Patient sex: F
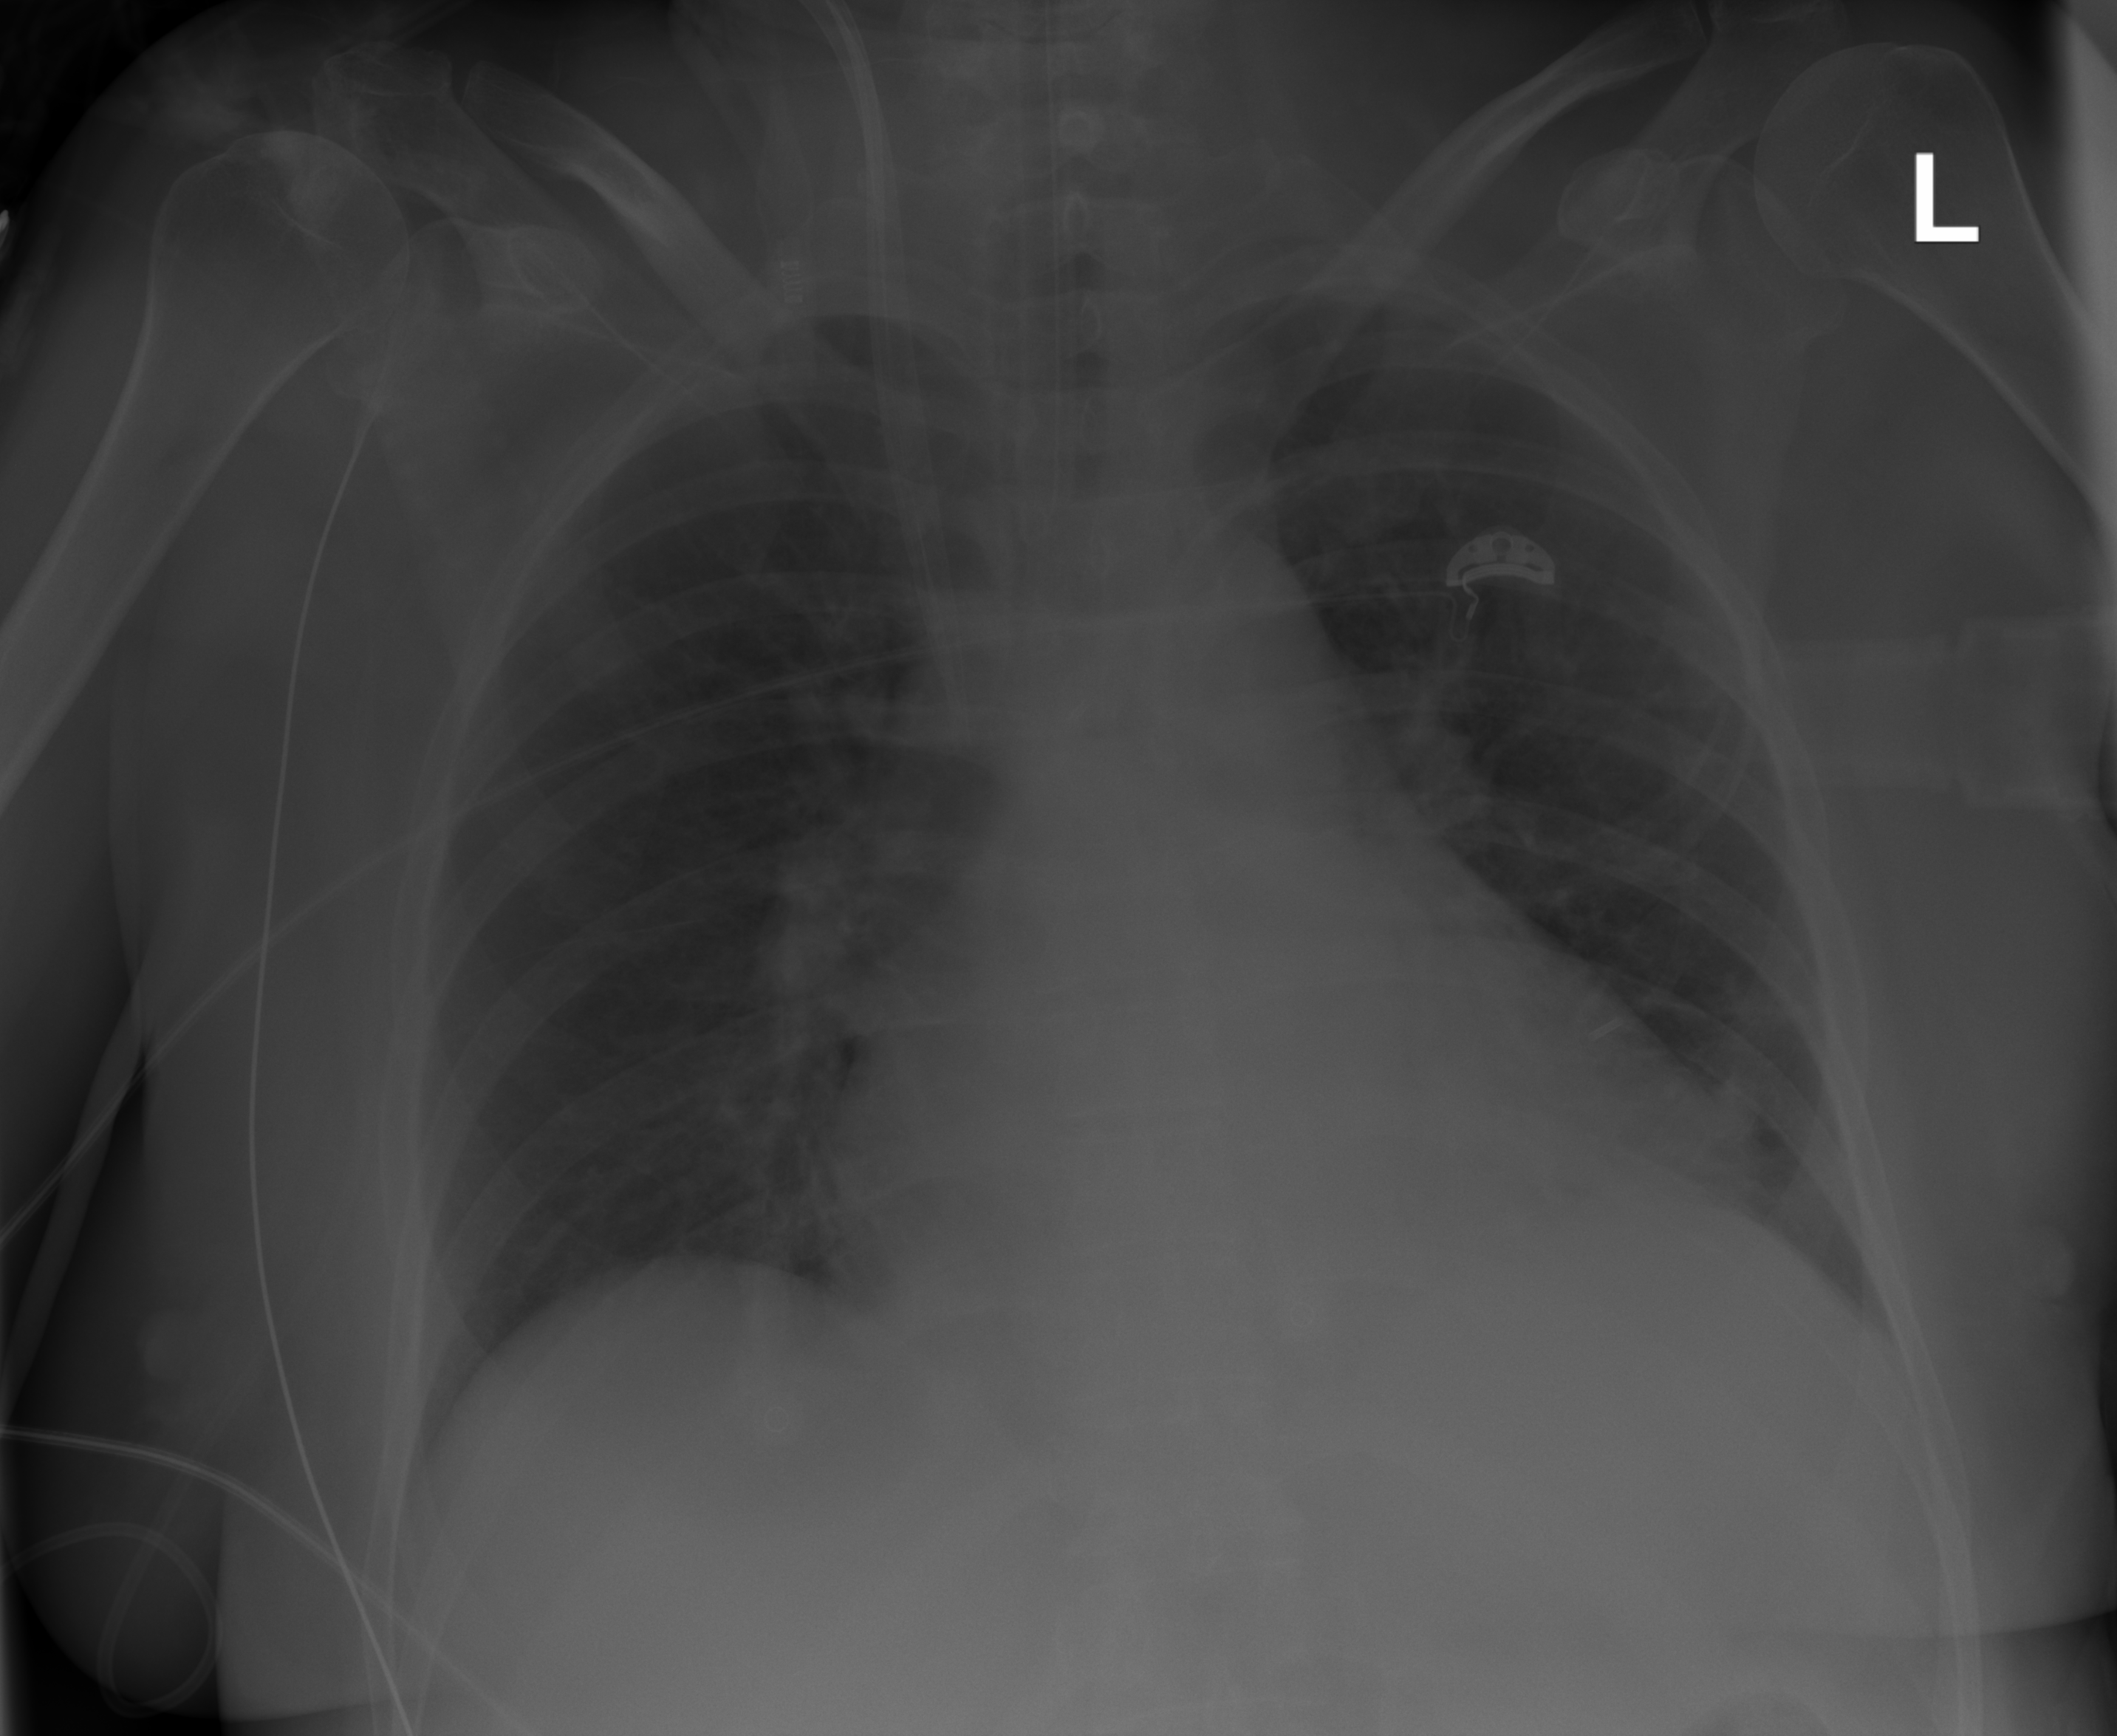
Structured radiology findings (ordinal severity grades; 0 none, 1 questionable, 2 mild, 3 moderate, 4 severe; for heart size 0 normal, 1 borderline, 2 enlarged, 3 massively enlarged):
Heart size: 2
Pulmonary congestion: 0
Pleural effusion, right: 0
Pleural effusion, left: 0
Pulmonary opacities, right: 0
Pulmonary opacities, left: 0
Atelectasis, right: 0
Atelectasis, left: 0